Question: I am trying to understand LRU and its making no sense to me. If I understand it then it will be easier for me to code. Can someone walk me through the steps?
Like,
1. If the reference string you are currently at is in the array then do you increment to the next space?
2. When you check to see if somethings in the buffer then do we need to scan where we are at or the whole array?
I just cant seem to follow along. How is it keeping track of least recently used? Shouldnt the least recently used be the one after the index your at?

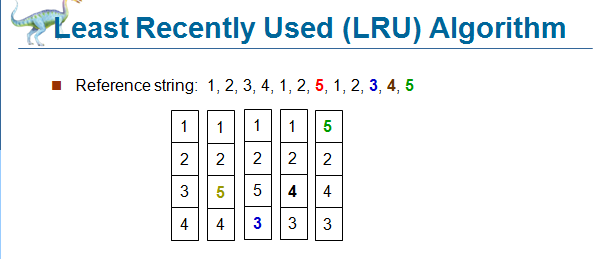
Answer: Store two items for each "item". The value (of course) and the "time" which is an ever-increasing integer.
So, using your data, assuming that 1 through 4 were accessed in order:
'''
(1, 1), (2, 2), (3, 3), (4, 4)
'''
access "1" (sorted by time for clarity, time = 5)
'''
(2, 2), (3, 3), (4, 4), (1, 5)
'''
access "2" (sorted by time for clarity, time = 6)
'''
(3, 3), (4, 4), (1, 5), (2, 6)
'''
access "5" which will not be found, causing a cache miss. To find the "space" to store the "5", we need to flush the Least Recently Used (LRU). This means dropping "3". Note that time = 7.
'''
(4, 4), (1, 5), (2, 6), (5, 7)
'''
access "1" (sorted by time for clarity, time = 8)
'''
(4, 4), (2, 6), (5, 7), (1, 8)
'''
access "2" (sorted by time for clarity, time = 9)
'''
(4, 4), (5, 7), (1, 8), (2, 9)
'''
access "3" which will not be found, causing a cache miss. To find the "space" to store the "3", we need to flush the Least Recently Used (LRU). This means dropping "4". Note that time = 10.
'''
(5, 7), (1, 8), (2, 9), (3, 10)
'''
access "4" which will not be found, causing a cache miss. To find the "space" to store the "4", we need to flush the Least Recently Used (LRU). This means dropping "5". Note that time = 11.
'''
(1, 8), (2, 9), (3, 10), (4, 11)
'''
access "5" which will not be found, causing a cache miss. To find the "space" to store the "5", we need to flush the Least Recently Used (LRU). This means dropping "1". Note that time = 12.
'''
(2, 9), (3, 10), (4, 11), (5, 12)
'''
Now that you know how the item to be flushed was selected, and have a working example, the flushing of the item without moving it around in the array is up to you to implement.
--- Edited With additional explanation ---
Ok, the idea of showing stuff in list form seems to have raised a few questions, so I'll show it in array form
Access 1, cache miss, empty slot available, store in first available slot
'''
Value Age
1 1
--- ---
--- ---
--- ---
'''
Access 2, cache miss, empty slot available, store in first available slot
'''
Value Age
1 1
2 2
--- ---
--- ---
'''
Access 3, cache miss, empty slot available, store in first available slot
'''
Value Age
1 1
2 2
3 3
--- ---
'''
Access 4, cache miss, empty slot available, store in first available slot
'''
Value Age
1 1
2 2
3 3
4 4
'''
Access 1, cache hit, update access time
'''
Value Age
1 5
2 2
3 3
4 4
'''
Access 2, cache hit, update access time
'''
Value Age
1 5
2 6
3 3
4 4
'''
Access 5, cache miss, no available empties, discard and replace "least recently used"
'''
Value Age
1 5
2 6
5 7
4 4
'''
Access 1, cache hit, update access time
'''
Value Age
1 8
2 6
5 7
4 4
'''
Access 2, cache hit, update access time
'''
Value Age
1 8
2 9
5 7
4 4
'''
Access 3, cache miss, no available empties, discard and replace "least recently used"
'''
Value Age
1 8
2 9
5 7
3 10
'''
Access 4, cache miss, no available empties, discard and replace "least recently used"
'''
Value Age
1 8
2 9
4 11
3 10
'''
Access 5, cache miss, no available empties, discard and replace "least recently used"
'''
Value Age
5 12
2 9
4 11
3 10
'''